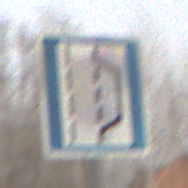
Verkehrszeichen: NothalteUndPannenbucht
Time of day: MorningAfternoon
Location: Outdoor (Nature)
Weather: PartlyCloudy
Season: Winter
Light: Natural